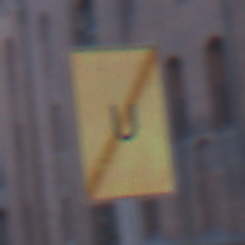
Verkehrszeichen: EndeUmleitung
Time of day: SunriseSunset
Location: Outdoor (Urban)
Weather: Clear
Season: NotSpecified
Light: Natural